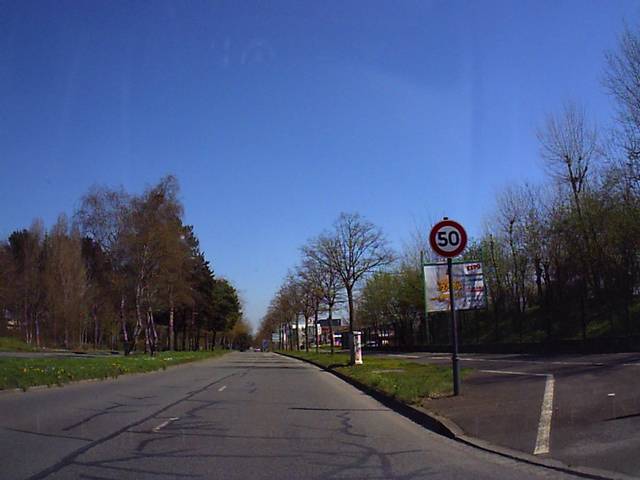
Region: France
Coordinates: 48.125, -1.703